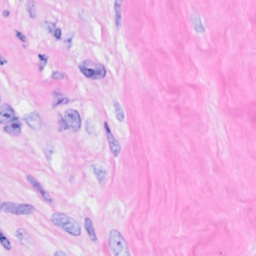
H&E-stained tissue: Breast